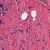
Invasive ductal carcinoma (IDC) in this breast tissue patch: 0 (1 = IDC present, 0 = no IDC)